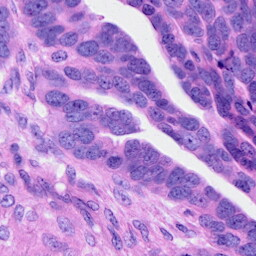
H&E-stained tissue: Ovarian